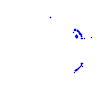
Particle: pion